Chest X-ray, PA view. Patient: 47 years old, sex F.
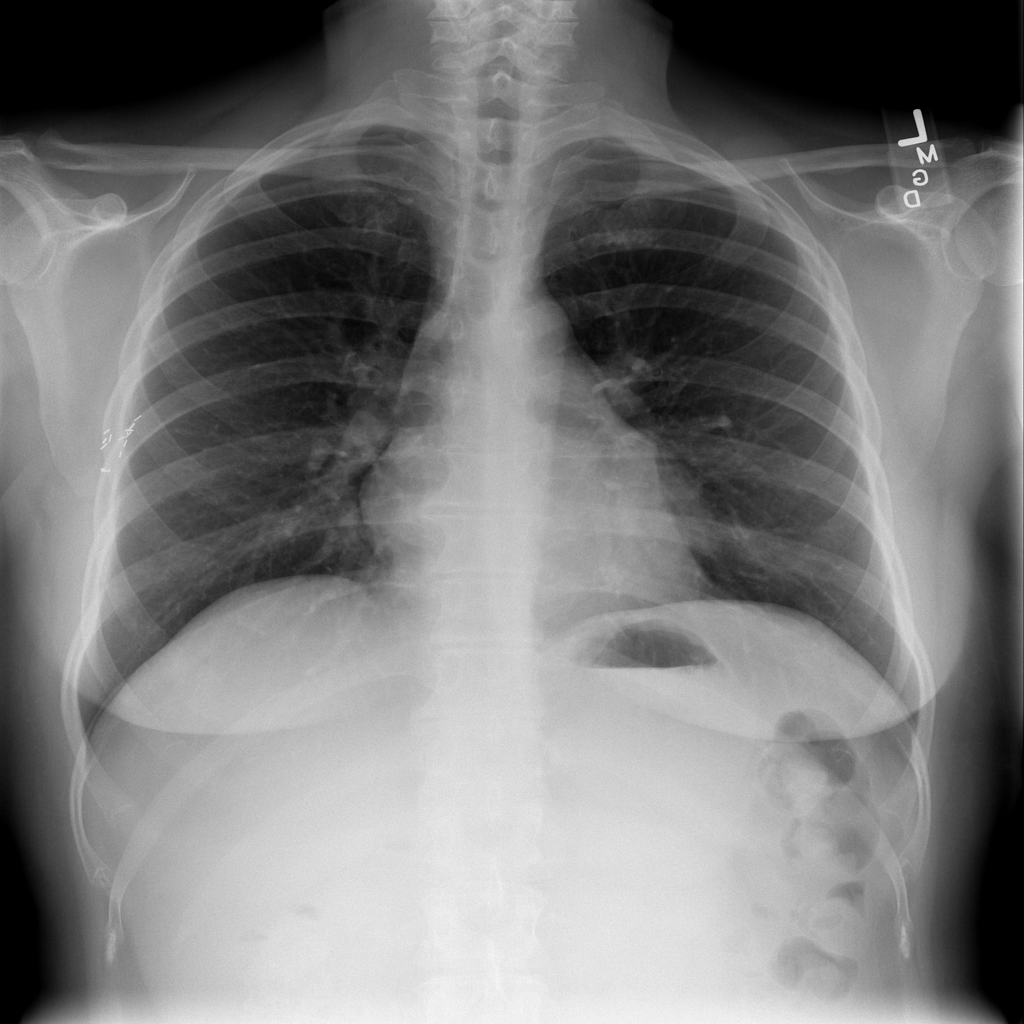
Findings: No Finding